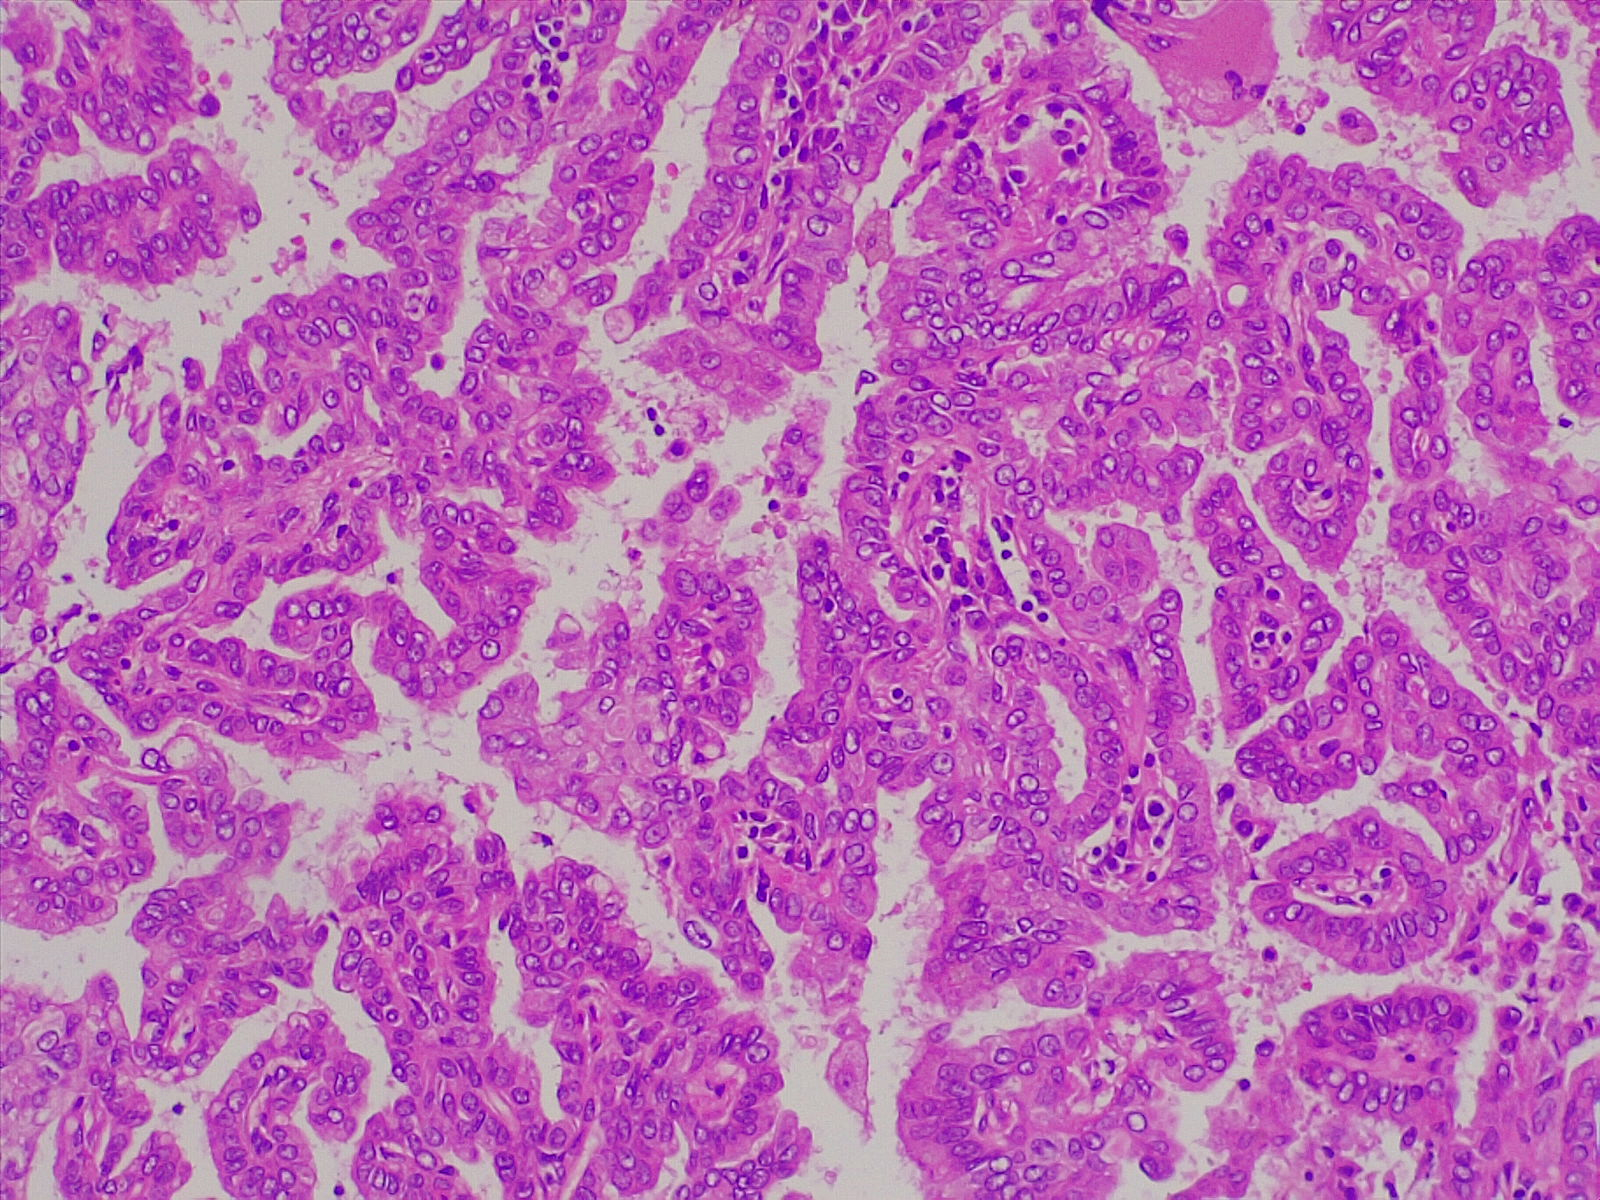
Label: lung adenocarcinoma, well differentiated